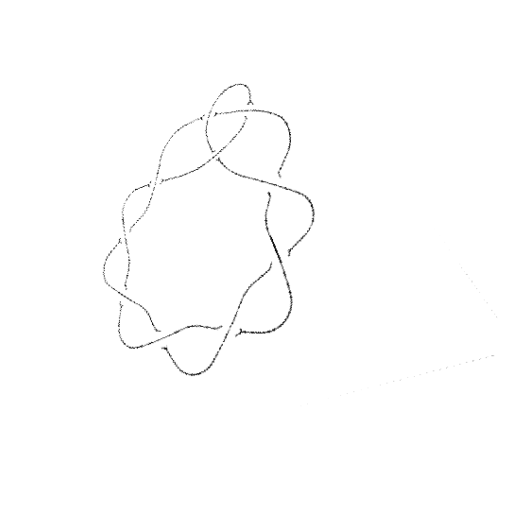
Crossing number: 10